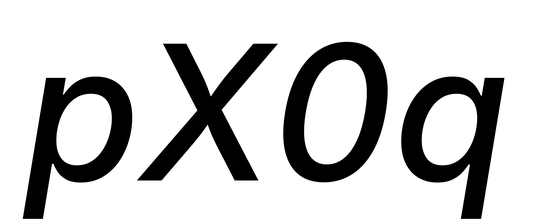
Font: Inter-Italic_Medium_Italic